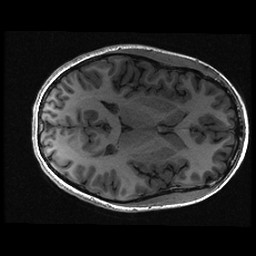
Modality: T1w
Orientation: axial
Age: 22
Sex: female